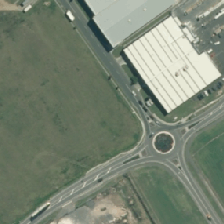
Land cover: low_producing_grassland